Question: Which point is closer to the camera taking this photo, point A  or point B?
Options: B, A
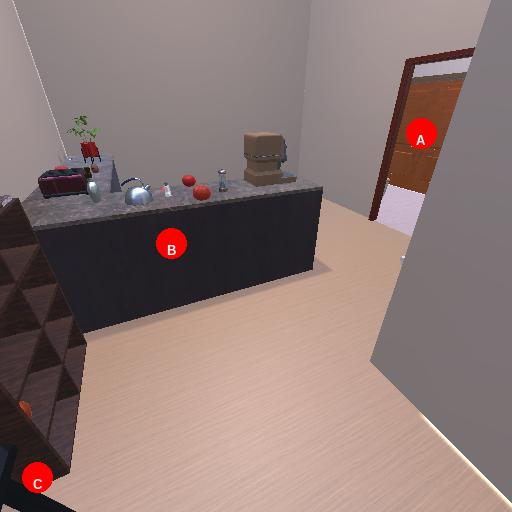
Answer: B